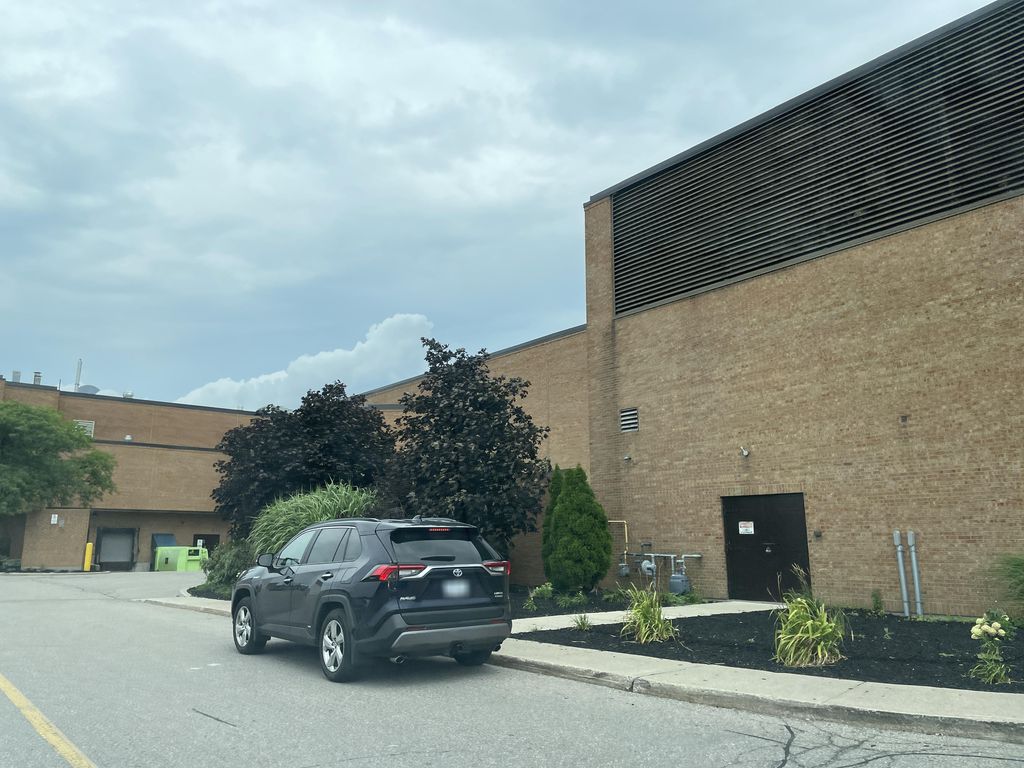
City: hamilton